Question: In this question: <URL> in The answer of the best vote up, is defined as:
> em is not an absolute unit - it is a unit that is relative to the
currently chosen font size. Unless you have overridden font style by
setting your font size with an absolute unit (such as px or pt), this
will be affected by the choice of fonts in the user's browser or OS if
they have made one, so it does not make sense to use em as a general
unit of length except where you specifically want it to scale as the
font size scales.Use em when you specifically want the size of something to depend on
the current font size.
In <URL> which it seems smaller than tag with font-size equals to 1.9 em. The following screen shot demonstrates the situation using Google Chrome browser:

What does it mean the current font-size regarded in the definition? In other word, How could I know that current font-size?
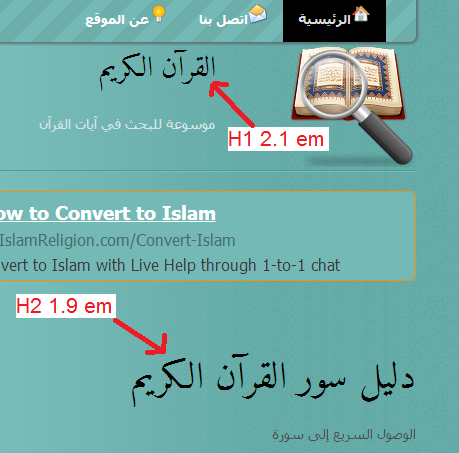
Answer: This means that is based off of the 'font size' of the closest relative parent. Therefore, the font-size set by the '<h2>''s parent must be larger than that of the '<h1>''s parent.
So, if the parent of the '<h2>' has a font-size of , for example, and the parent of the '<h1>' has a font-size of '20px', '1.9em' of the '40px' will be '2.1em' of the '20px'
<URL>
# Update / Note to consider
If you want to guarantee the size of your fonts throught your page, you should consider using 'px' to set the 'font-size' property. Using will guarantee that the font-size is absolute, rather than which is what using gets you.